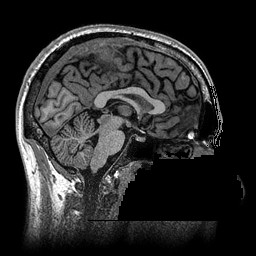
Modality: T1w
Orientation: sagittal
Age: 37
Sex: male